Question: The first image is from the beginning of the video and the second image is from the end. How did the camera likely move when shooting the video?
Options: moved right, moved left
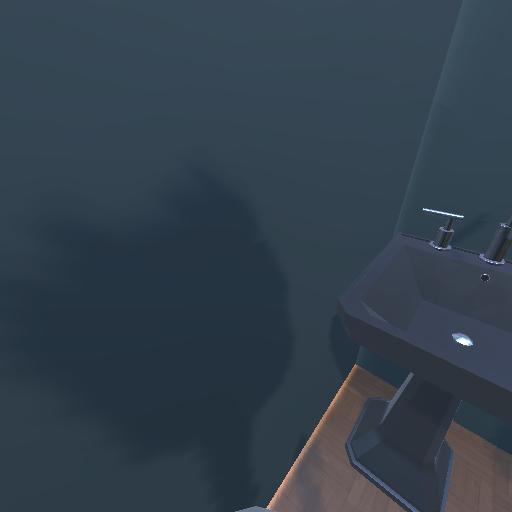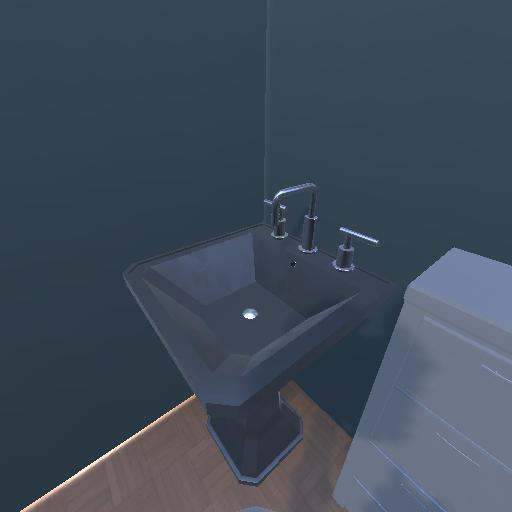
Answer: moved right